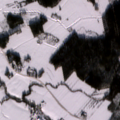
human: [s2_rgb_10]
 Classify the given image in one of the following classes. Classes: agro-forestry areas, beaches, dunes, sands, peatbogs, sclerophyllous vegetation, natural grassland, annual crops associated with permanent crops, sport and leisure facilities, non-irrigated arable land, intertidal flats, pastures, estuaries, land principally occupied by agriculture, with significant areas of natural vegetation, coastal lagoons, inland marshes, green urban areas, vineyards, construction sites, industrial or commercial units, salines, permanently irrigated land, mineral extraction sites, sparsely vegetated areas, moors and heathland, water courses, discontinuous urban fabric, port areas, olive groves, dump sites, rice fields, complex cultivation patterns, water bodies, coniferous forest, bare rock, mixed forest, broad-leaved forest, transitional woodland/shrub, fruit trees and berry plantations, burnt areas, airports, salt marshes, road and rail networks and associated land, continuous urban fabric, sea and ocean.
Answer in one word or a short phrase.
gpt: non-irrigated arable land, land principally occupied by agriculture, with significant areas of natural vegetation, coniferous forest, mixed forest